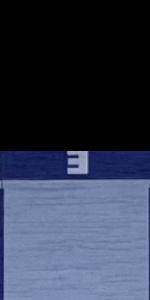
Label: Empty